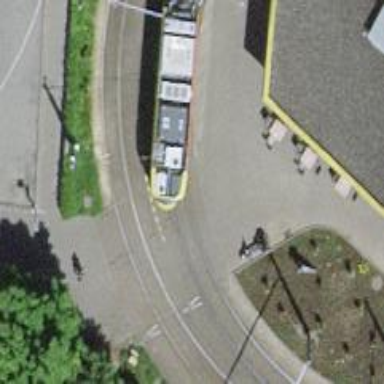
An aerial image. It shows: Crossing for the railway.